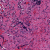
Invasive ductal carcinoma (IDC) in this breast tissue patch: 1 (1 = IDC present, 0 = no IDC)